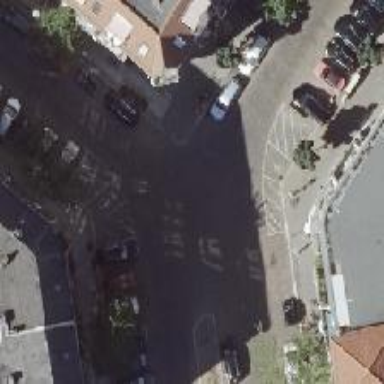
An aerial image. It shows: Unmarked crossing on footway.